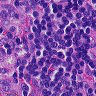
Metastatic tissue present: no